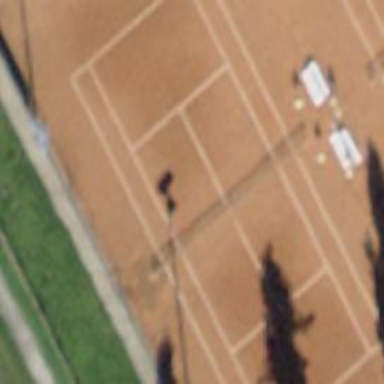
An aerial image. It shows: Tennis court in leisure pitch.